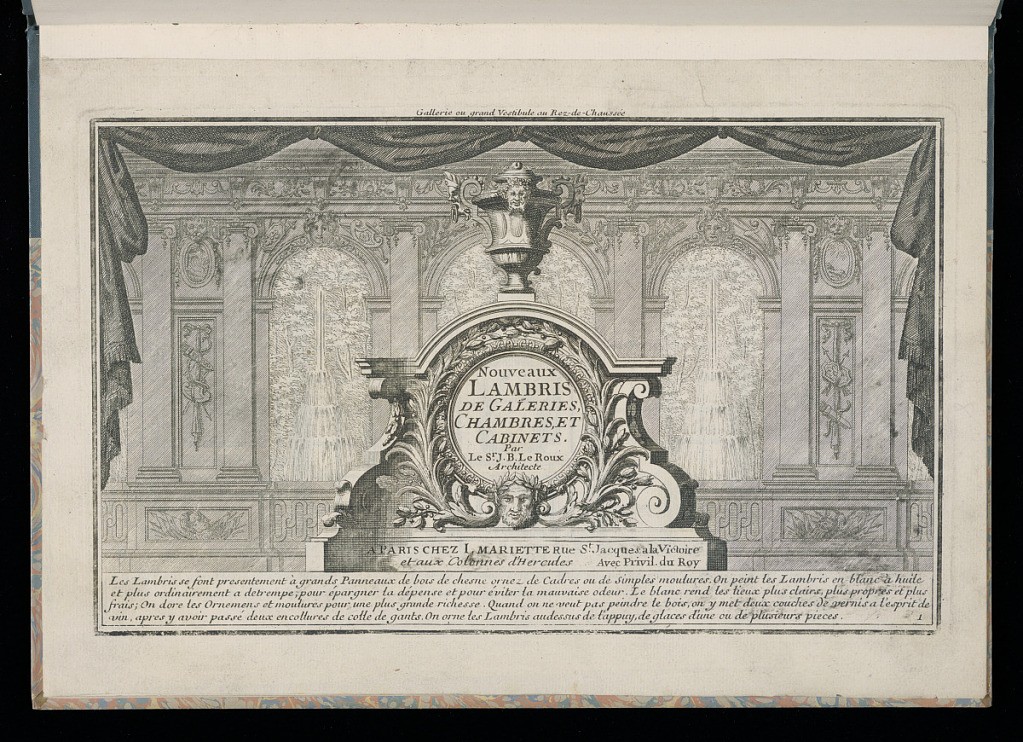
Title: Title Page
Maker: Jean-Baptiste Le Roux, French, ca. 1677-1746
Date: early 18th century
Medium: Etching and engraving on paper
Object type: Print
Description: Title page for a series of wall elevations featuring different designs for wall treatments including paneling, doors, chimney pieces, and bookshelves. The title is lettered in a central medallion (cartouche) on a pedestal topped with a vase. The cartouche is framed by scrolling leaves, palm leaves, foliate branches, and a mask (mascarons). A curtain frames the whole scene, with a wall elevation in the background featuring arched windows overlooking a garden with fountains. The decorative paneling features trophies, oval medallions, masks (mascarons), pilasters, and a running frieze along the cornice with brackets. A description of the design is lettered below. The plate is numbered.